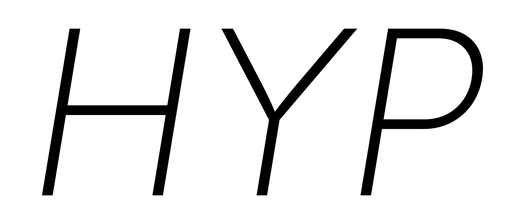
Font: Inter-Italic_ExtraLight_Italic